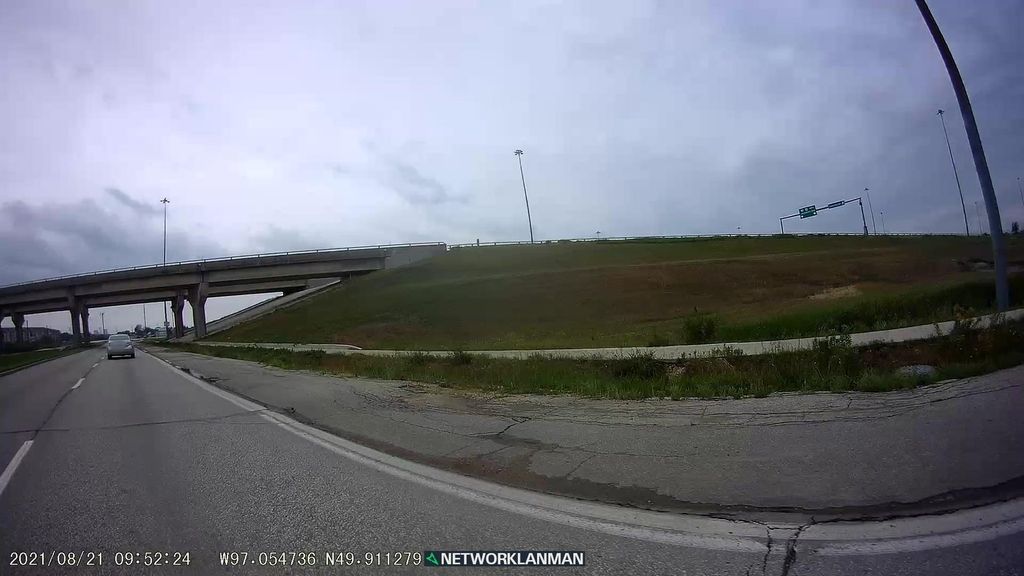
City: winnipeg